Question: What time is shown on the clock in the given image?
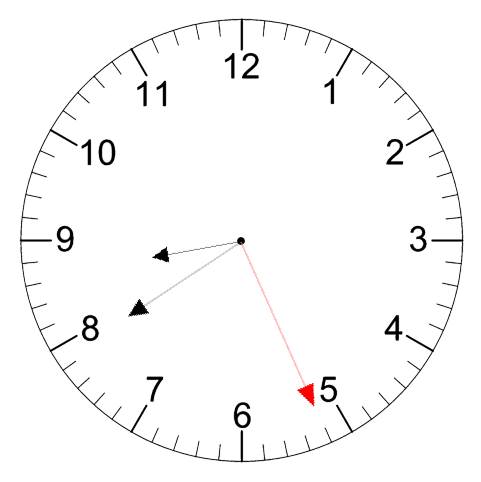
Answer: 08:39:26